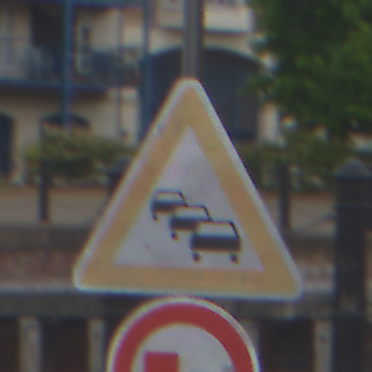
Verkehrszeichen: Stau
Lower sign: UeberholverbotKraftfahrzeuge
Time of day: MorningAfternoon
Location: Outdoor (Urban)
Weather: Overcast
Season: NotSpecified
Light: Natural